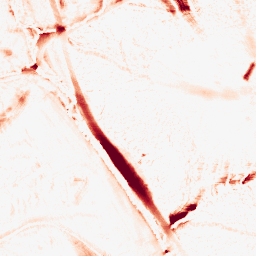
Category: morphological
Decomposition family: morphological_ellipse
Decomposition parameters: operation: opening
width: 20
height: 30
Upsampling method: regularized
Upsampling parameters: scale: 2
lambda_reg: 0.01
Upsampling scale: 2